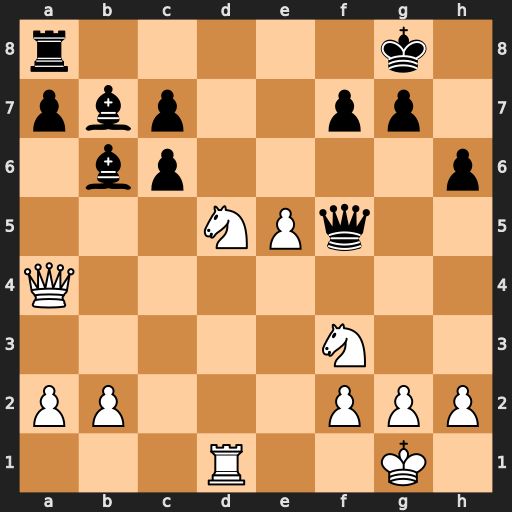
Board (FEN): r5k1/pbp2pp1/1bp4p/3NPq2/Q7/5N2/PP3PPP/3R2K1
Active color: w
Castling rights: -
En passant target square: -
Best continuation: Ne7+ Kh7 Nxf5